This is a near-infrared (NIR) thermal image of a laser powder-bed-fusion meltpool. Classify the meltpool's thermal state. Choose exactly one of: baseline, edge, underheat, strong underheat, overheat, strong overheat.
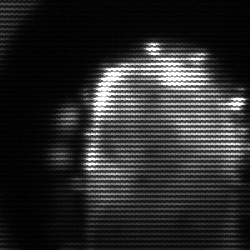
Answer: baseline